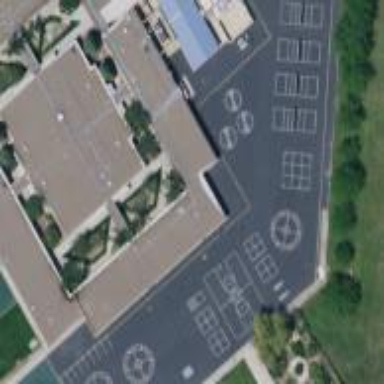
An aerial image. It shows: Asphalt schoolyard.